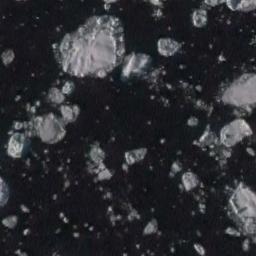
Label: sea_ice